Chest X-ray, PA view. Patient: 67 years old, sex M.
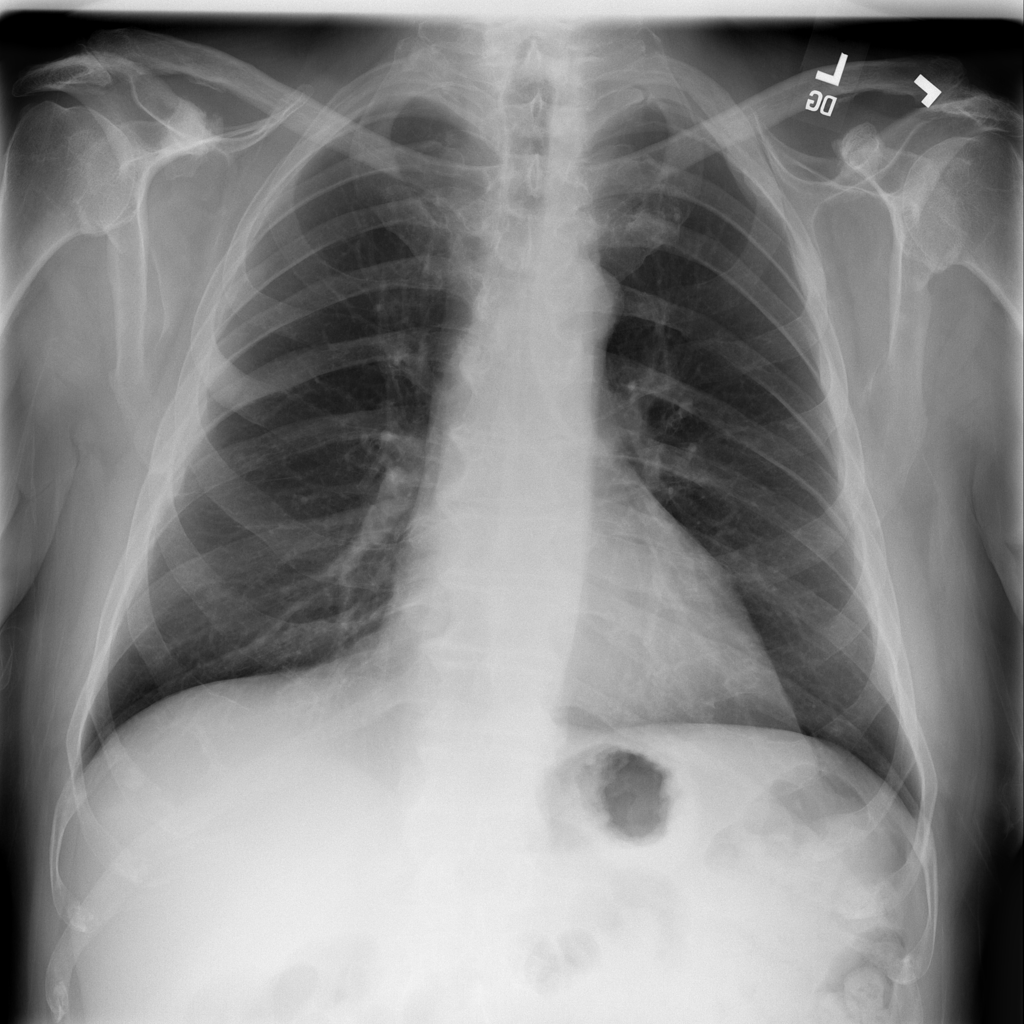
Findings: No Finding